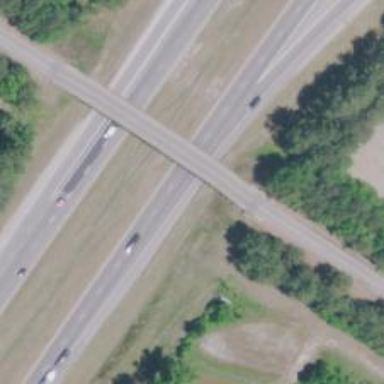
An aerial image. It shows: Motorway junction.